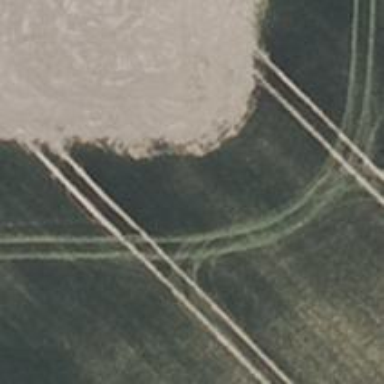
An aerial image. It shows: Power pole.